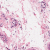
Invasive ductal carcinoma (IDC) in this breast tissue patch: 0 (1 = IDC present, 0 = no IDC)